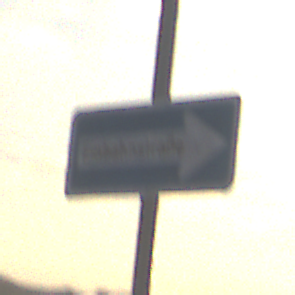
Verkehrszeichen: EinbahnstrasseRechtsweisend
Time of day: SunriseSunset
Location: Outdoor (Nature)
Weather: PartlyCloudy
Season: NotSpecified
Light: Natural